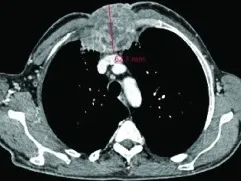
12 weeks of therapy , highlighting the anterior-posterior diameter of the tumor.
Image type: radiology (ct)